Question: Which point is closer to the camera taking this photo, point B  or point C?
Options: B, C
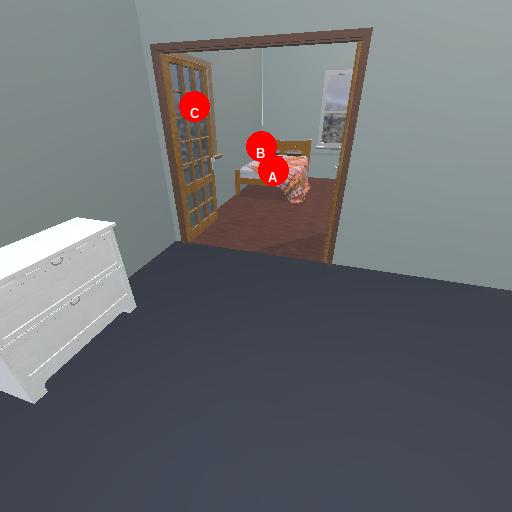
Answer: B